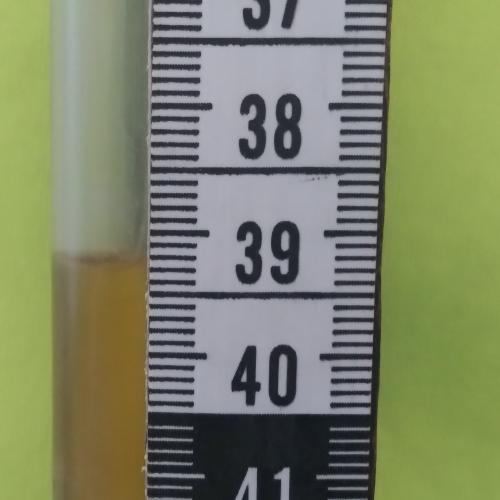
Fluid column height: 39.7 cm